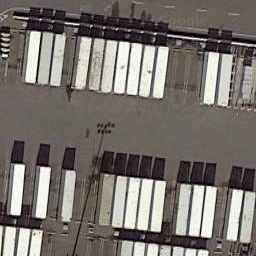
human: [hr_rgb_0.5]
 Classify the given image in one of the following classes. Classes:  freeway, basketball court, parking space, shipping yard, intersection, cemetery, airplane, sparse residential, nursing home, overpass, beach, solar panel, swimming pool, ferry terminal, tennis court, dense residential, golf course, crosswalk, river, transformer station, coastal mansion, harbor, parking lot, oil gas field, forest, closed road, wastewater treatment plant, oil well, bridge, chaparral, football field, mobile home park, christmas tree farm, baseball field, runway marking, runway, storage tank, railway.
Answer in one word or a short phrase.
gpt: shipping yard